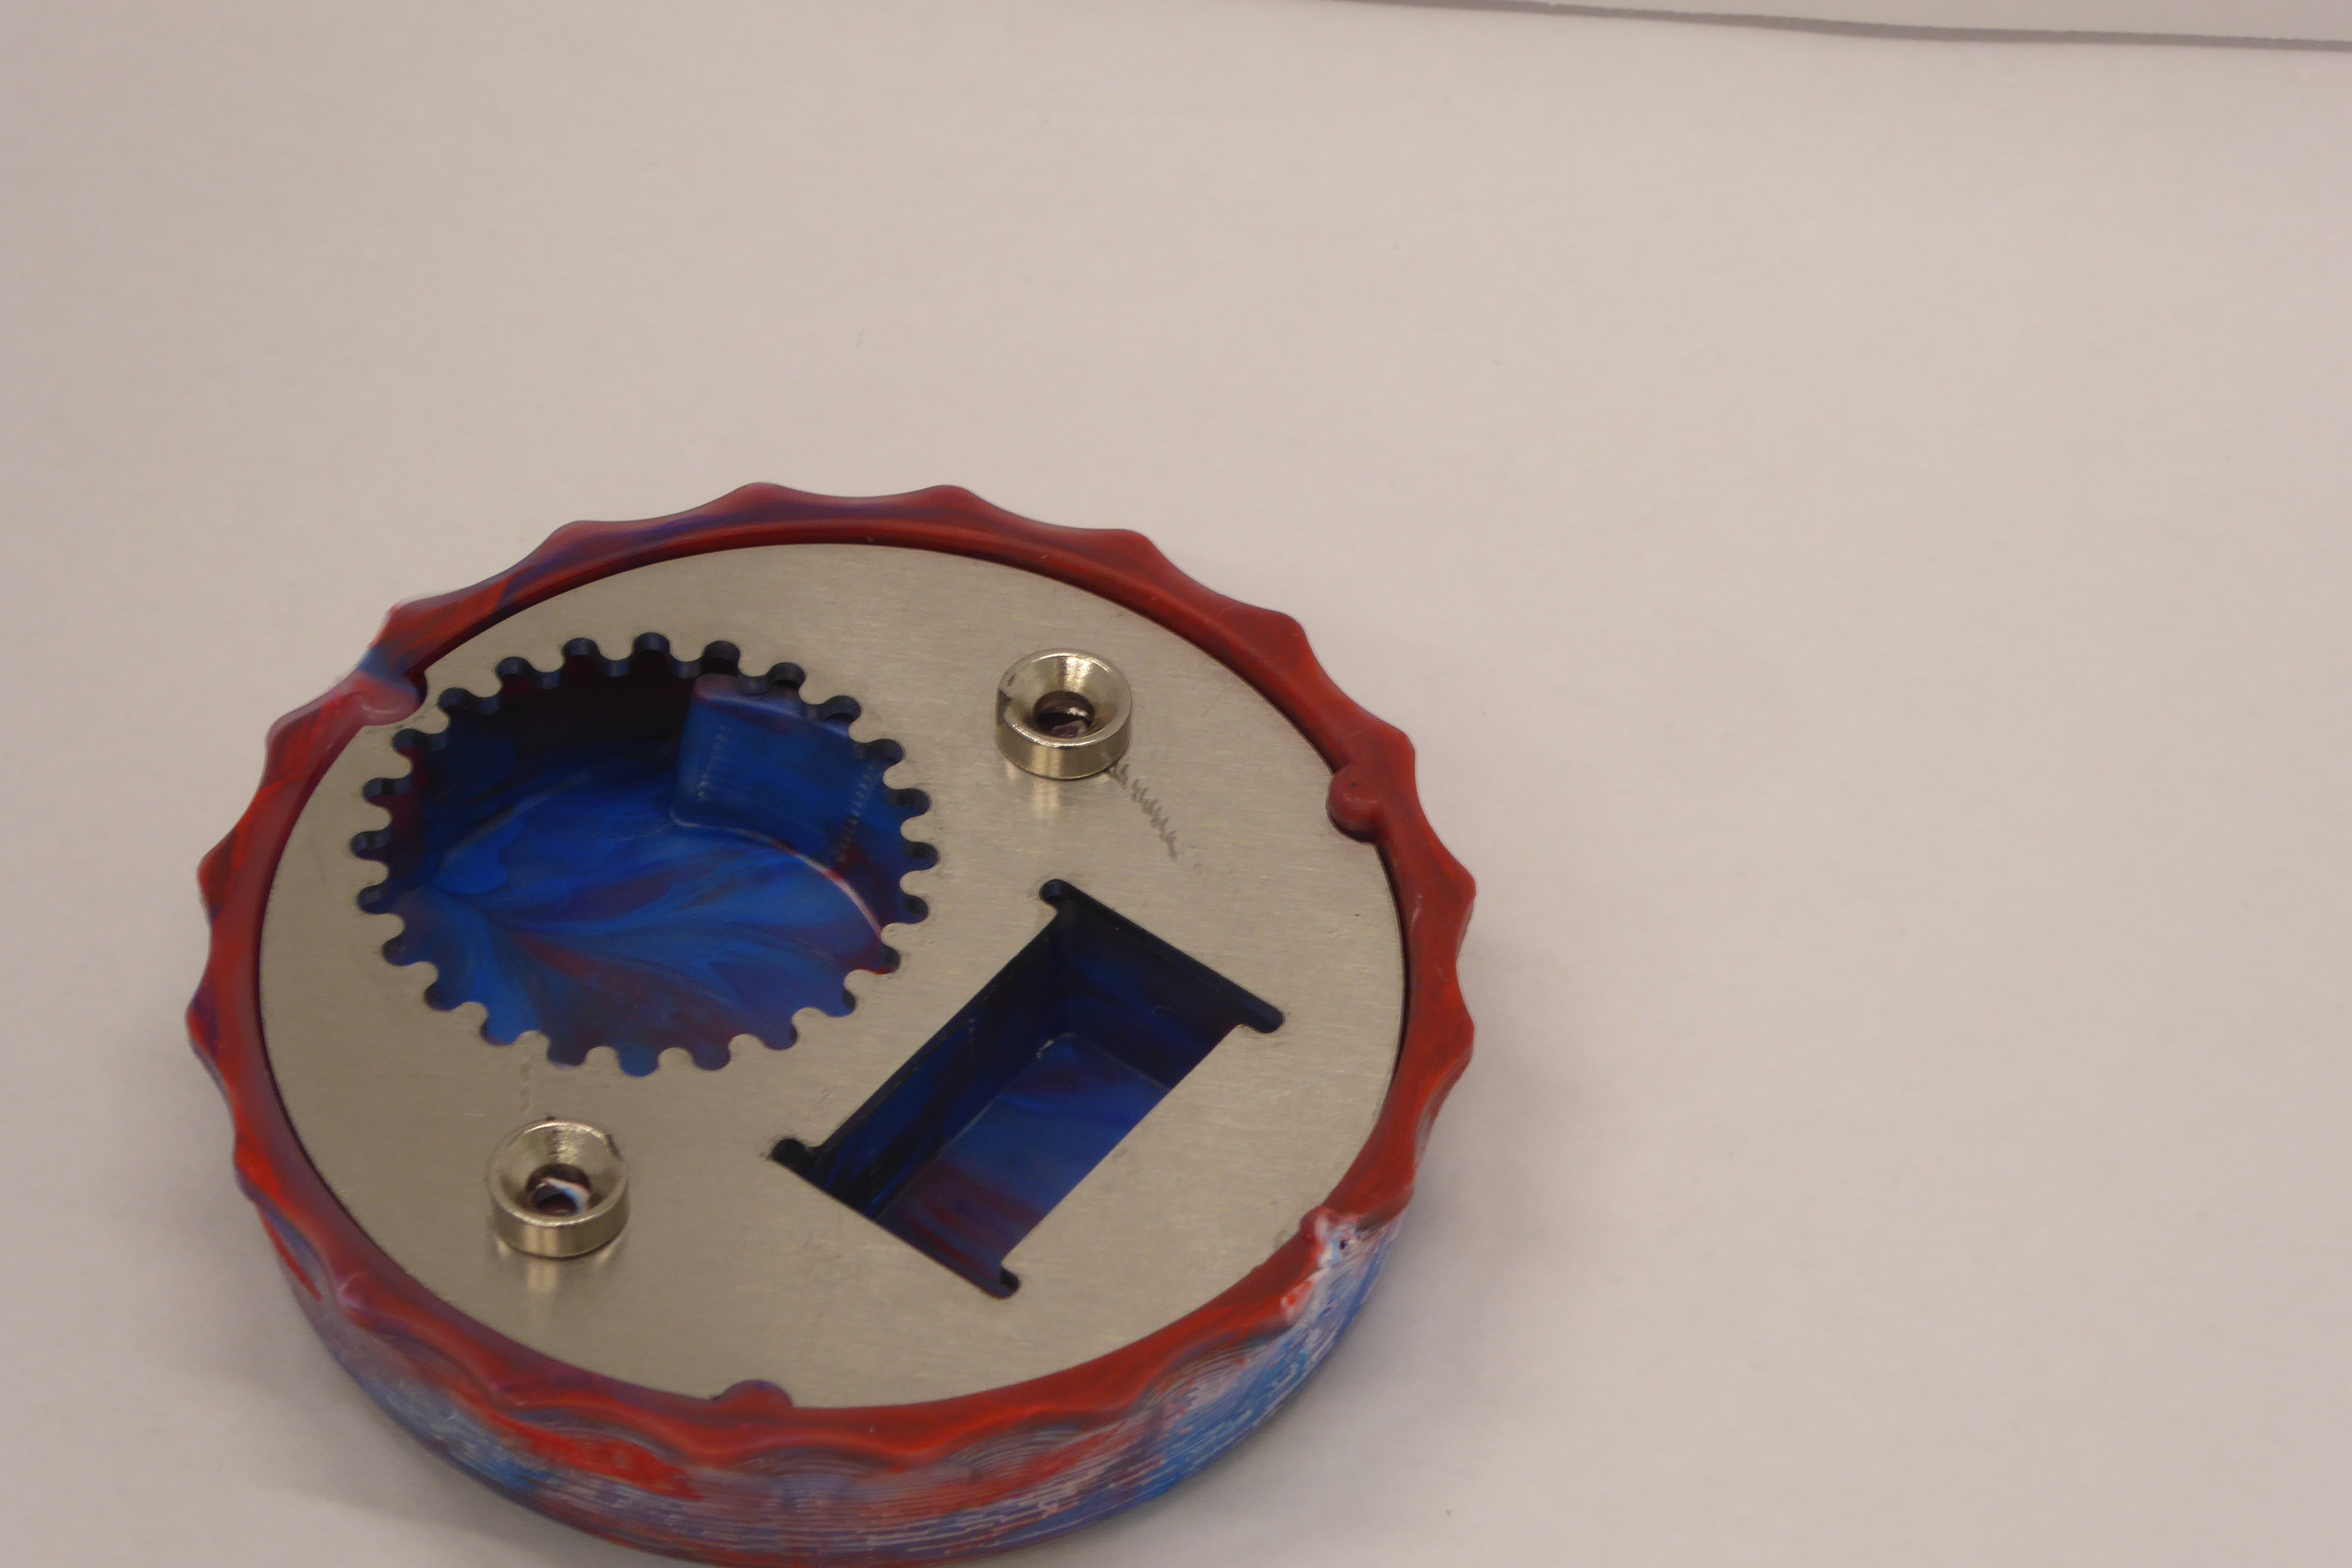
Label: Bottle Opener - Inlay